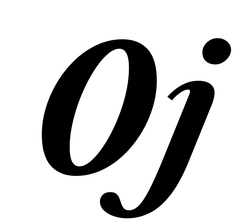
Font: LibreCaslonText-Italic_Bold_Italic